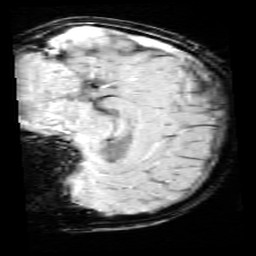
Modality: SWI
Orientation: sagittal
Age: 11
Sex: male
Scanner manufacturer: siemens
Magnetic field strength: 3 T
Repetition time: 0.027 s
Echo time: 0.02 s